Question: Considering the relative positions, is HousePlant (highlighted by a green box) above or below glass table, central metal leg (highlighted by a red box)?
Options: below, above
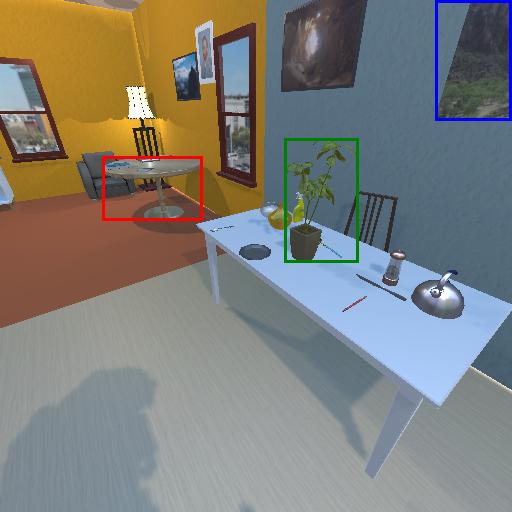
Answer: below